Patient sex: M
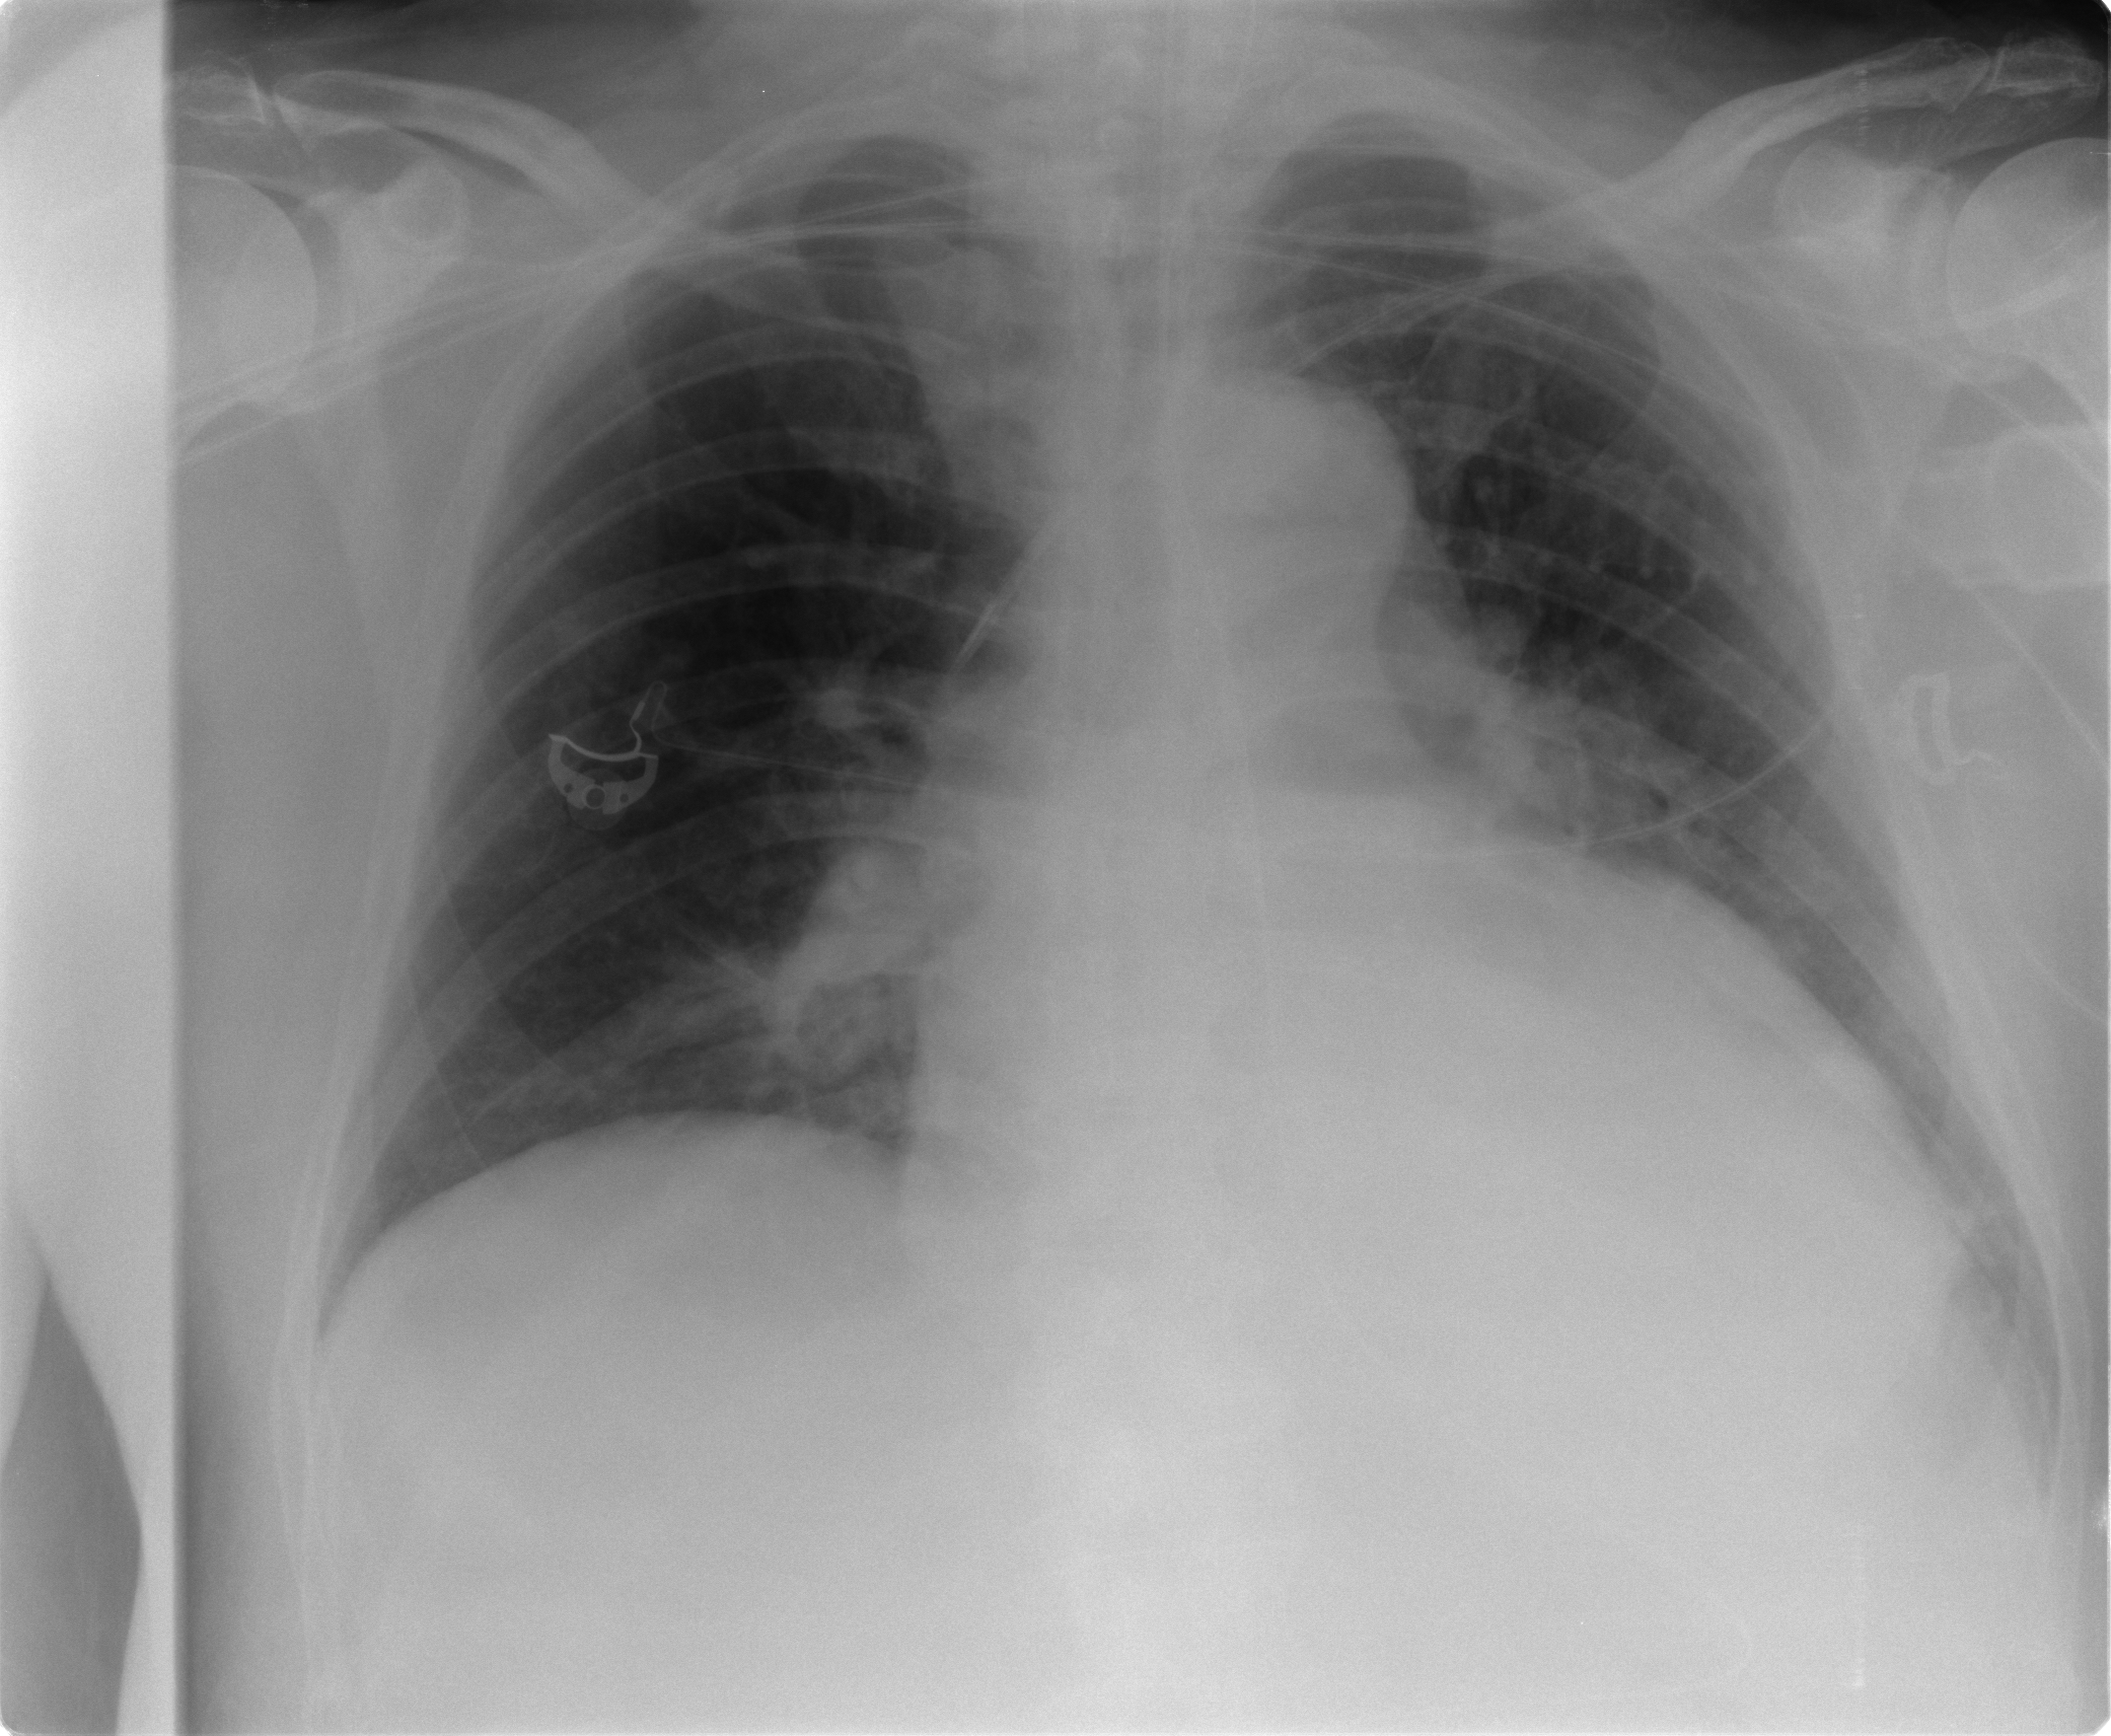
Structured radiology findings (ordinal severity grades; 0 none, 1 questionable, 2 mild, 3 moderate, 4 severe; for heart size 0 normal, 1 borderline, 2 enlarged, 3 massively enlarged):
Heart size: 2
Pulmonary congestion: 2
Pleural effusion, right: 0
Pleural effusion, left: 1
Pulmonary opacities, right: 0
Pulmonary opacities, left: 0
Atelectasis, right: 1
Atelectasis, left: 2